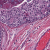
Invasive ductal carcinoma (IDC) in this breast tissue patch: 0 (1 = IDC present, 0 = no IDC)